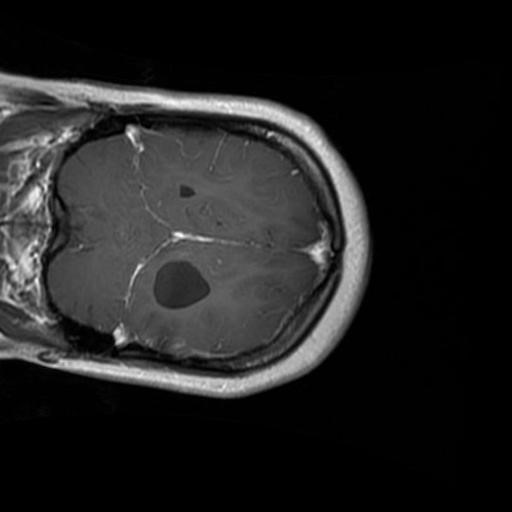
Label: brain_glioma